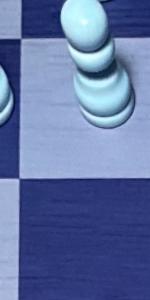
Label: Empty